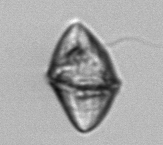
Label: Gyrodinium